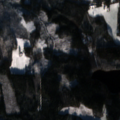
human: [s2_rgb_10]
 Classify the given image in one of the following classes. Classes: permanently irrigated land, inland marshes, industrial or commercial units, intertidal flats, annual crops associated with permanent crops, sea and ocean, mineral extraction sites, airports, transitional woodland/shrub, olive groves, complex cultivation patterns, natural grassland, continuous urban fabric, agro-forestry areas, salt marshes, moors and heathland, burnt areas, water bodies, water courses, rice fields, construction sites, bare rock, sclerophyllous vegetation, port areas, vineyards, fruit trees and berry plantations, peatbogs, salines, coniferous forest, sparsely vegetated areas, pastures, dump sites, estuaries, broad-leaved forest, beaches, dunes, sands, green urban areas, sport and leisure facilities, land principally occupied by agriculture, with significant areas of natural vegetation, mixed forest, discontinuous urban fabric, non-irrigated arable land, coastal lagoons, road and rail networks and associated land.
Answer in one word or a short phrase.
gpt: land principally occupied by agriculture, with significant areas of natural vegetation, mixed forest, transitional woodland/shrub